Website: lowes
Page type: billing-address
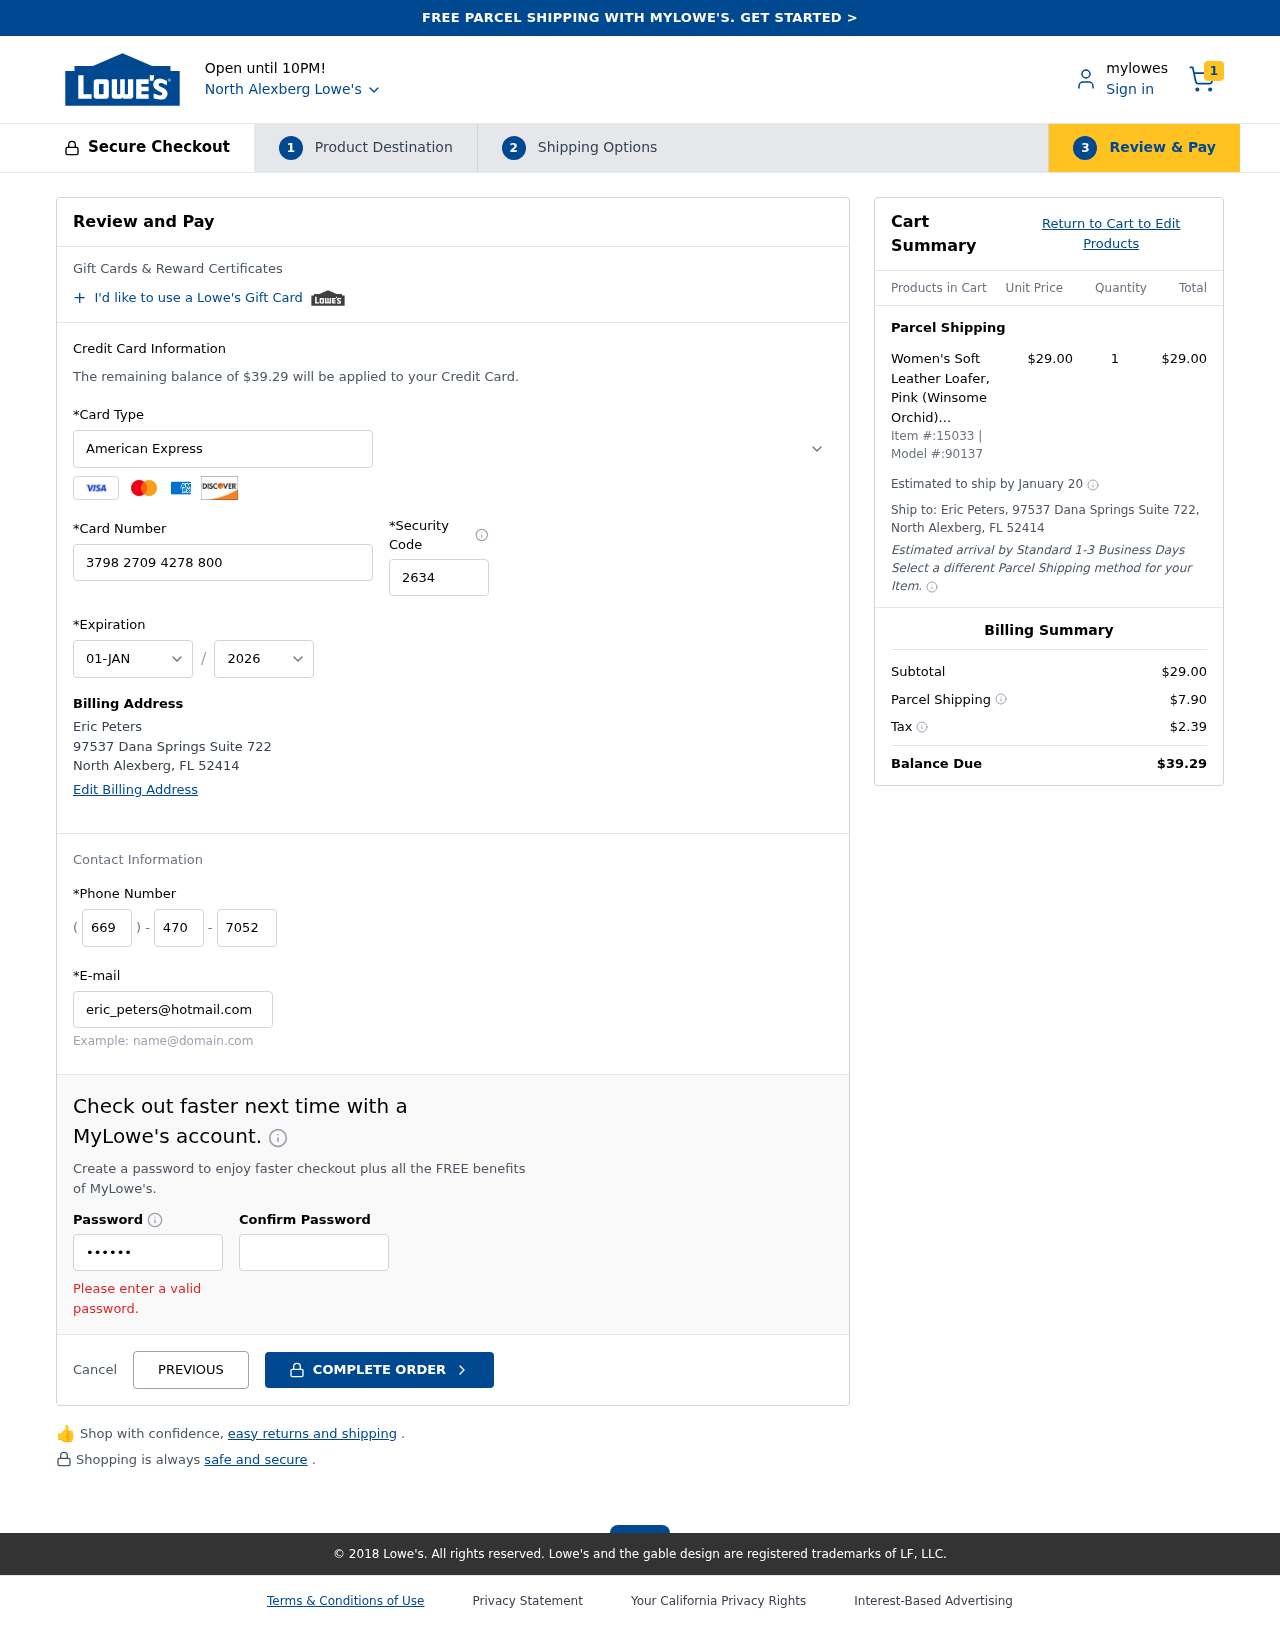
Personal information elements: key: PII_CARD_CVV
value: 2634
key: PII_CARD_EXPIRY_MONTH
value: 01
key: PII_CARD_EXPIRY_YEAR
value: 26
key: PII_CARD_NUMBER
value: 3798 2709 4278 800
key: PII_CARD_TYPE
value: American Express
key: PII_CITY
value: North Alexberg
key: PII_CITY_STATE_ZIP
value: North Alexberg, FL 52414
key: PII_EMAIL
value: eric_peters@hotmail.com
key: PII_FULLNAME
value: Eric Peters
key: PII_PHONE_AREA
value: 669
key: PII_PHONE_PREFIX
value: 470
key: PII_PHONE_SUFFIX
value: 7052
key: PII_STREET
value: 97537 Dana Springs Suite 722
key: PII_FULLNAME2
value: Eric Peters
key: PII_STATE_ABBR
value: FL
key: PII_POSTCODE
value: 52414
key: PII_POSTCODE_FULL
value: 52414
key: PII_CITY_STATE
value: North Alexberg, FL
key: PII_POSTCODE_NUMERIC
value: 52414
Product elements: key: PRODUCT1_NAME
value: Women's Soft Leather Loafer, Pink (Winsome Orchid), 8 UK
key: PRODUCT1_PRICE
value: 29
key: PRODUCT1_QUANTITY
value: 1
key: PRODUCT_ITEM_NUMBER
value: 15033
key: PRODUCT_MODEL_NUMBER
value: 90137
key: PRODUCT1_LINE_TOTAL
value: $29.00
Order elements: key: ORDER_NUM_ITEMS
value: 1
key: ORDER_TOTAL
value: $39.29
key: ORDER_SHIPPING_DATE
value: January 20
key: ORDER_SUBTOTAL
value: $29.00
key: ORDER_SHIPPING_COST
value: $7.90
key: ORDER_TAX
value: $2.39